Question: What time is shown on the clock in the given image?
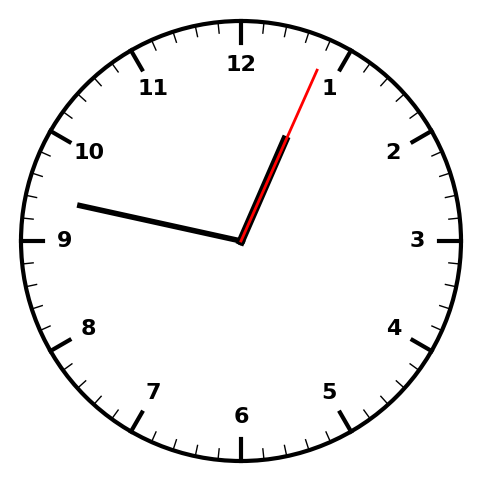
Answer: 12:47:04